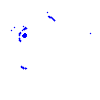
Particle: pion